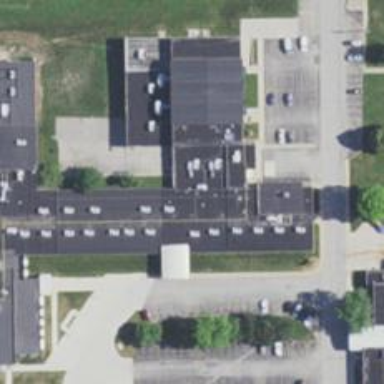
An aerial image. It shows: Middle school.